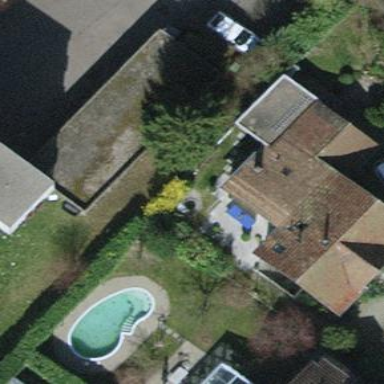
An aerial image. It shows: Group of garages.